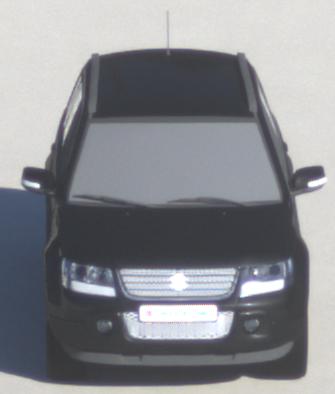
Make: Suzuki
Model: Grand Vitara
Detailed model: Gen. 1 JT
Model produced from: 2009
Model produced until: 2012
Doors: 5
Color: black
Road condition: dry road
Daytime: morning or afternoon
Contrast: high contrast